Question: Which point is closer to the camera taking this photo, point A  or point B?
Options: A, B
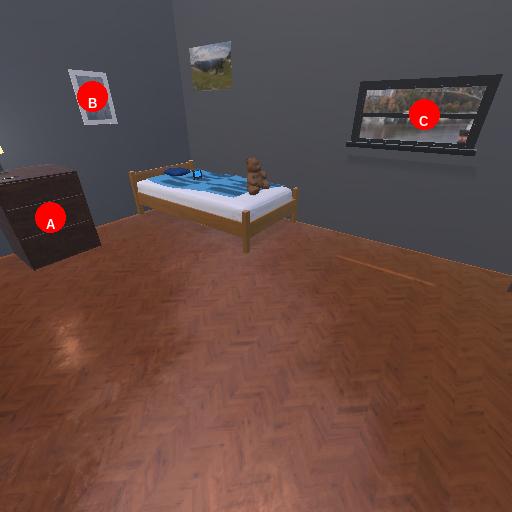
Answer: A